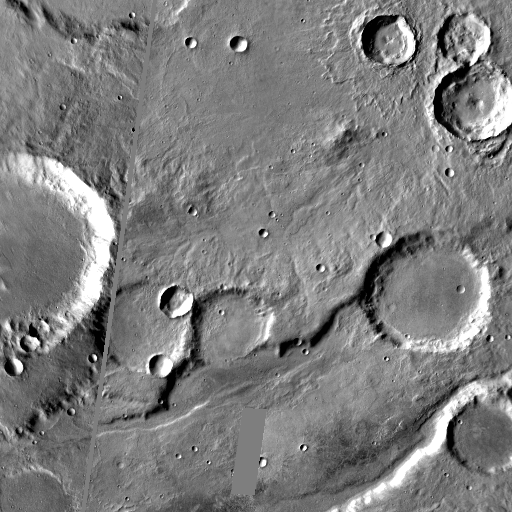
Crater classes present: Background, Other, Layered, Buried